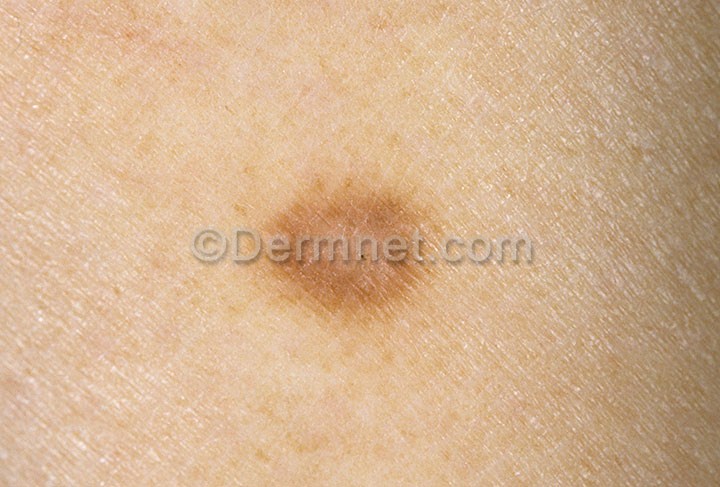
Disease: Seborrheic Keratoses and other Benign Tumors